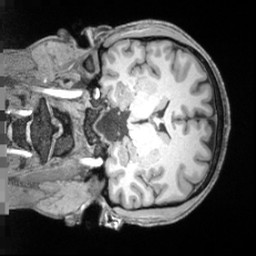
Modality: T1w
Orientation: coronal
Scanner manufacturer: siemens
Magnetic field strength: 3 T
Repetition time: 2.55 s